Question: What is the value of the measurement in the image?
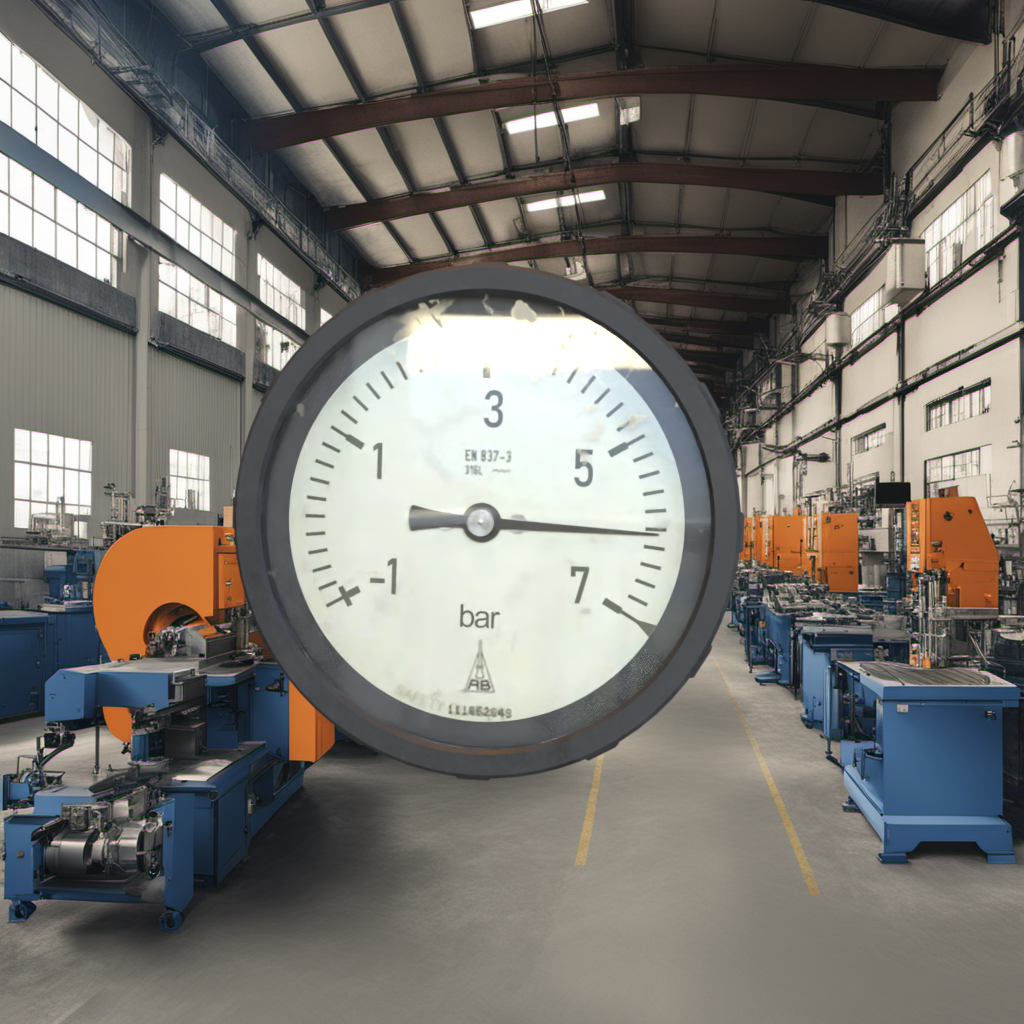
Answer: The result is 6.02
Question: What is the reading range of the measurement in the image?
Answer: The range is from -1 to 7
Question: What is the minimum and maximum value of this measurement?
Answer: The minimum value is -1 and the maximum value is 7